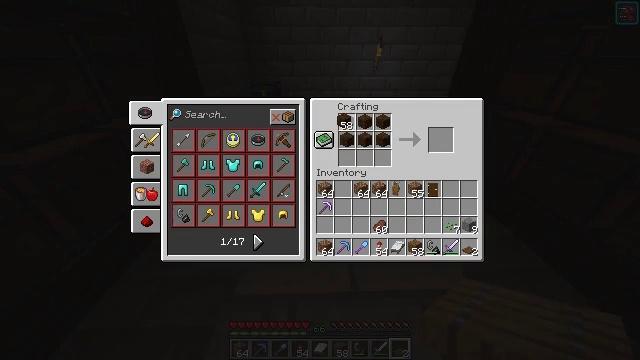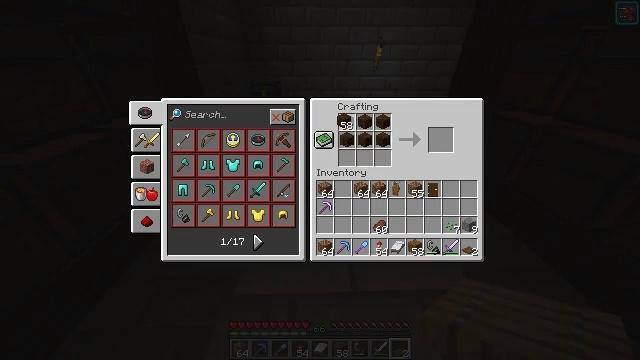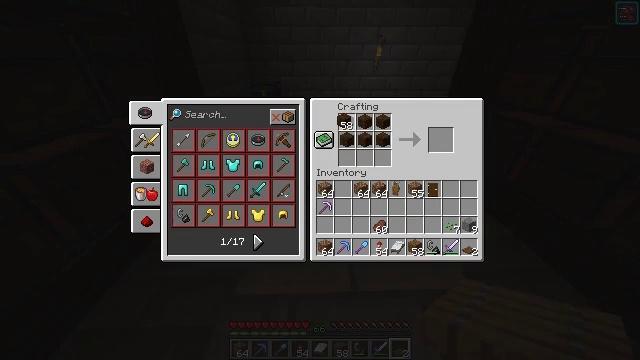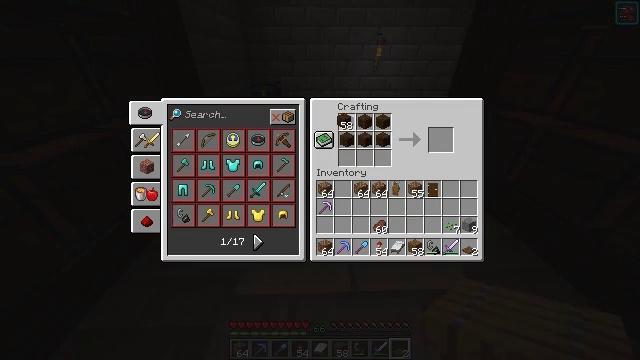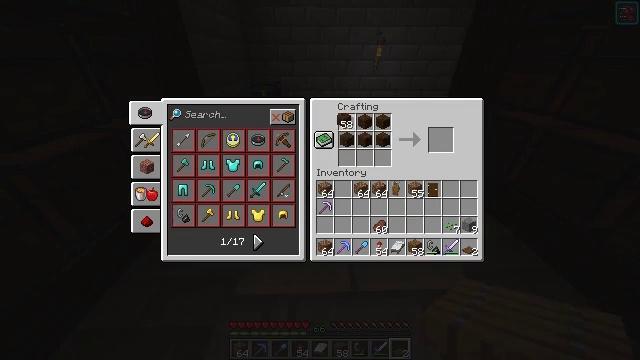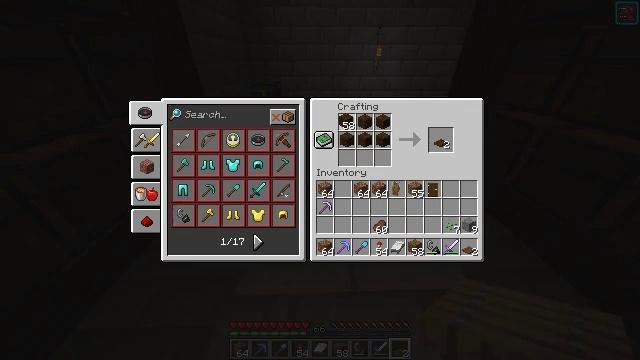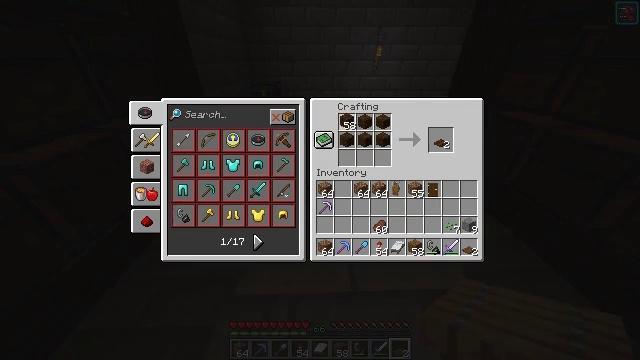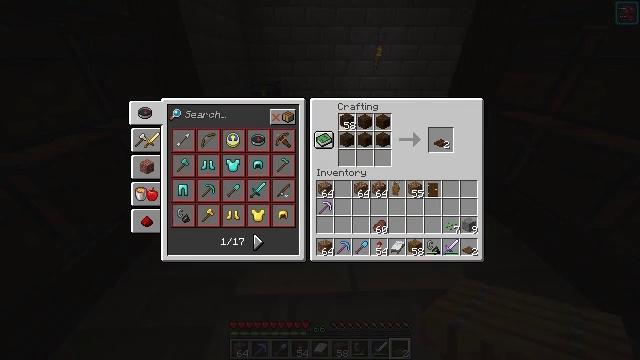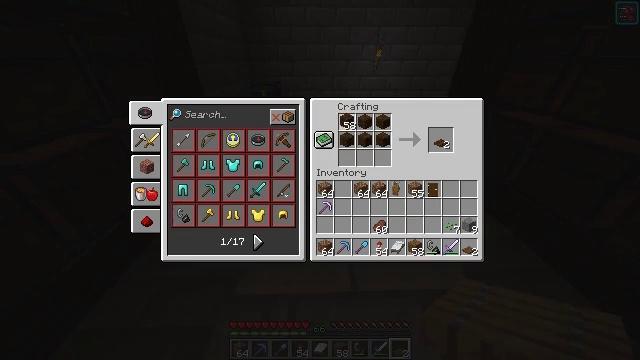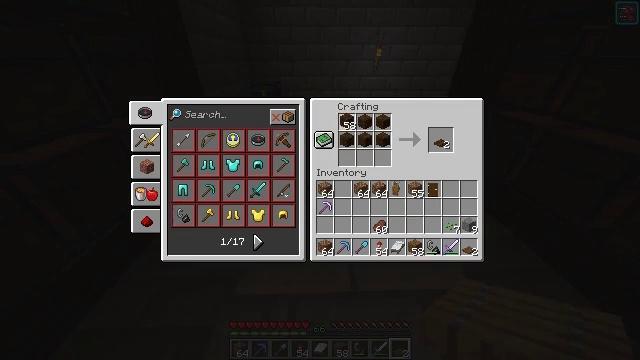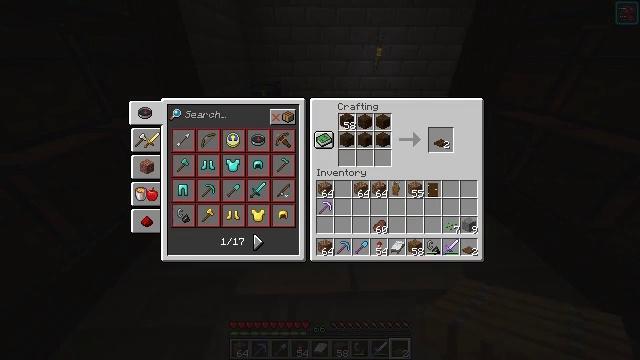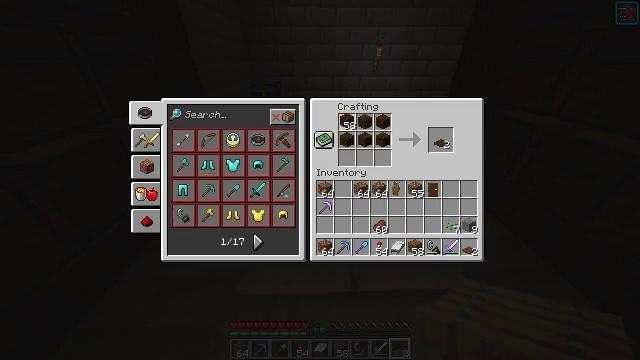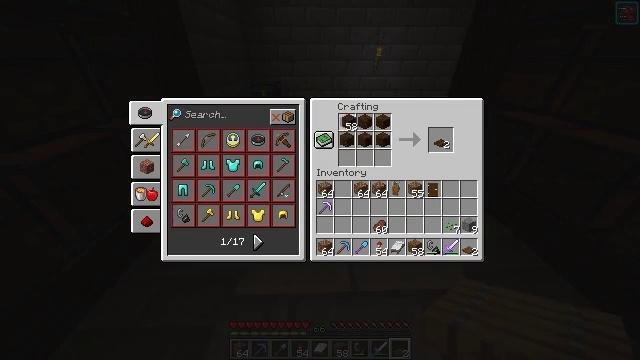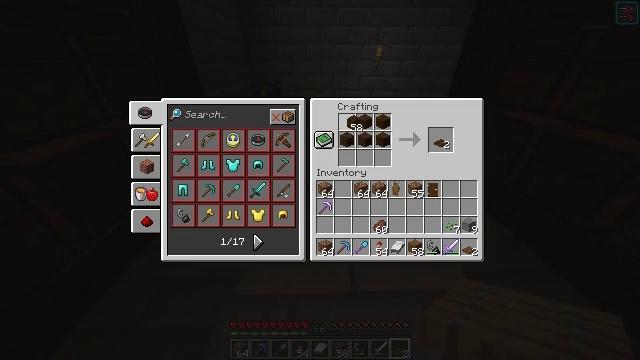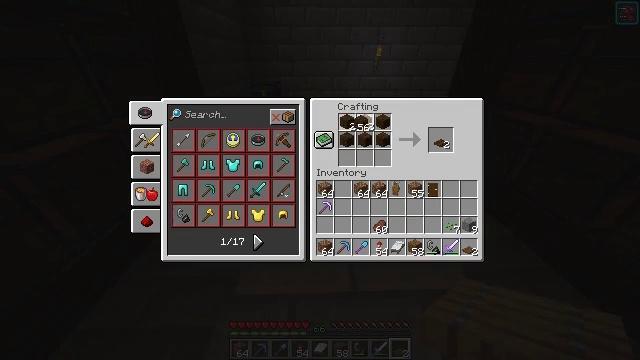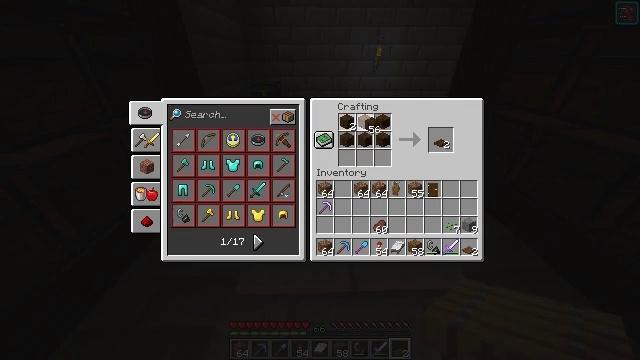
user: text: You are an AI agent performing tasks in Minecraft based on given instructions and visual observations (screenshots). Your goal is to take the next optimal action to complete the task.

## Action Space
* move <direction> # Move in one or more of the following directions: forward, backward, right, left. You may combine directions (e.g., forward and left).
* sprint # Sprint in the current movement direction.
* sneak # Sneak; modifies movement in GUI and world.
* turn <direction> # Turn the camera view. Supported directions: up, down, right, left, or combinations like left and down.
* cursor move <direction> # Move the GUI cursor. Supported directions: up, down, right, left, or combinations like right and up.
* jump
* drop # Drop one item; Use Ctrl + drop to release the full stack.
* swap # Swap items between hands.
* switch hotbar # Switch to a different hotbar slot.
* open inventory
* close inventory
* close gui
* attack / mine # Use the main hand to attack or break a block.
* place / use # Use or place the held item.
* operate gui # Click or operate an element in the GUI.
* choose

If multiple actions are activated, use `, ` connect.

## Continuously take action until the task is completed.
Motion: motion action
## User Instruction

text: Make a dark oak trapdoor.
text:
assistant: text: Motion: no_op
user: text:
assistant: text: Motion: no_op
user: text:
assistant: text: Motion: no_op
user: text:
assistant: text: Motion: no_op
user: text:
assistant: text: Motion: no_op
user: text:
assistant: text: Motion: no_op
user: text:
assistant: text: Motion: no_op
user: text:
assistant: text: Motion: no_op
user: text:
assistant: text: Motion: no_op
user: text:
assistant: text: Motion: no_op
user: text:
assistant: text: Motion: no_op
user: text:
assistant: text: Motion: choose
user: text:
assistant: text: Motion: choose
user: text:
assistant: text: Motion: cursor move right, choose
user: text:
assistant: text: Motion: cursor move right, choose
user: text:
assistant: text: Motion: choose
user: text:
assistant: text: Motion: choose
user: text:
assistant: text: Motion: choose
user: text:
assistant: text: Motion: cursor move down, choose
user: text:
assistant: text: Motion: choose
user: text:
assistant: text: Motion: cursor move left, choose
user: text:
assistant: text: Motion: cursor move left, choose
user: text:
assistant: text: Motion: cursor move left, choose
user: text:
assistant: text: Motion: choose
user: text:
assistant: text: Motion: choose
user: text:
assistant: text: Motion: choose
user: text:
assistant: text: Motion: no_op
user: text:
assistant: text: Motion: no_op
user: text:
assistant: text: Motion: no_op
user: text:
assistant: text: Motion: no_op